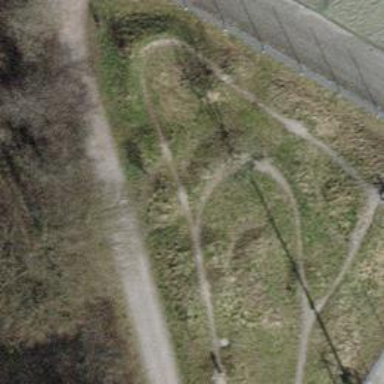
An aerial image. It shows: Cycleway.